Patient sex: M
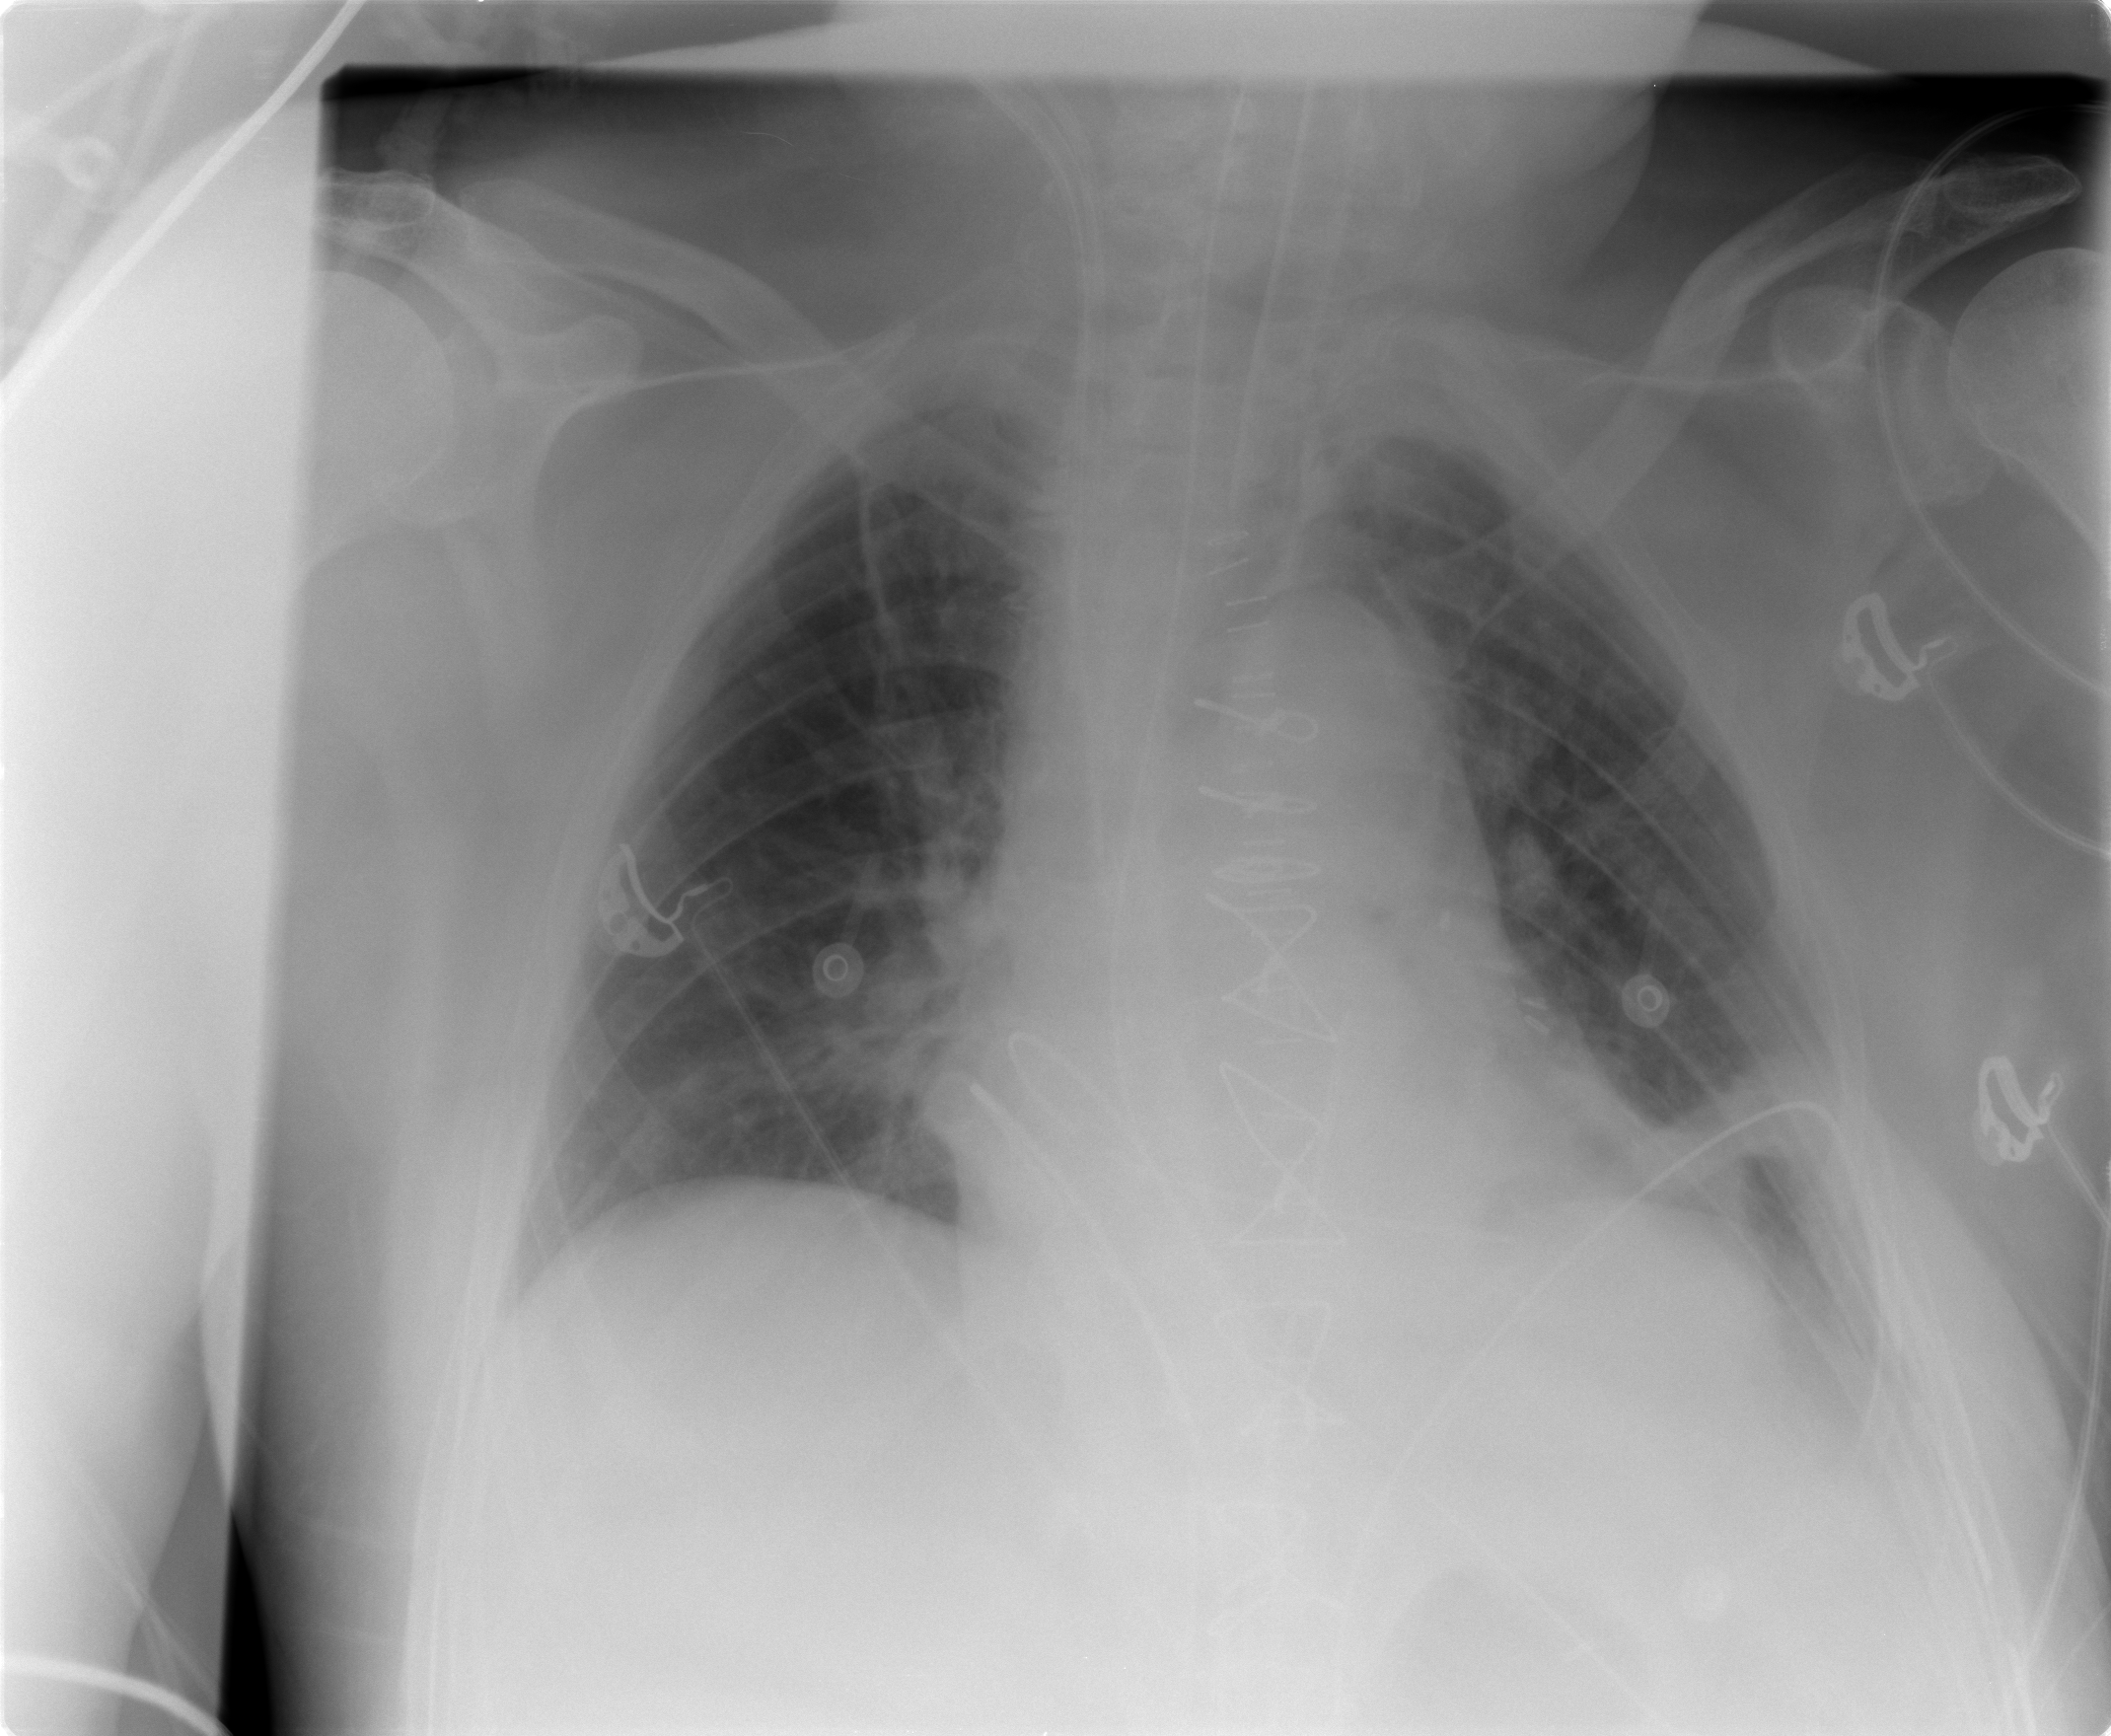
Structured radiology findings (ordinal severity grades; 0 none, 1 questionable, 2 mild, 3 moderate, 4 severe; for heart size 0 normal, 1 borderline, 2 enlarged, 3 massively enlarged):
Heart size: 1
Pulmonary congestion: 0
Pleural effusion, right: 0
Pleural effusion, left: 0
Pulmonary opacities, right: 0
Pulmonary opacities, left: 0
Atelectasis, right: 0
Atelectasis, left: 2